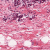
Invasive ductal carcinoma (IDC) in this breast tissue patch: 0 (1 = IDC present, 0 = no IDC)